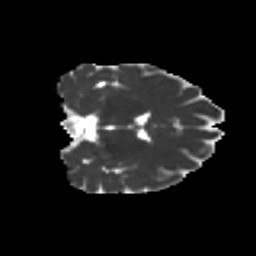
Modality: MD
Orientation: coronal
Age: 43
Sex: female
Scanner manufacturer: ge
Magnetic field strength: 3 T
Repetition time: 7.8 s
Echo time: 0.0608 s